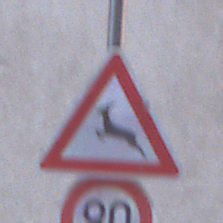
Verkehrszeichen: WildwechselRechts
Zusatzzeichen unten: Geschwindigkeit90
Umgebung: Outdoor, Urban
Tageszeit: MorningAfternoon
Wetter: PartlyCloudy
Licht: Natural
Jahreszeit: NotSpecified
Kontrast: MediumContrast